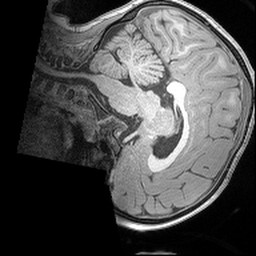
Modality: T1w
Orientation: sagittal
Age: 4
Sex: male
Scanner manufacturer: siemens
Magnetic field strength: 3 T
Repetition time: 2.53 s
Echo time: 0.00164 s